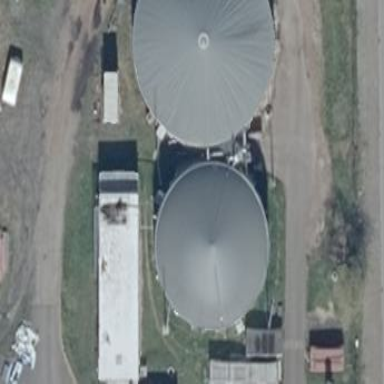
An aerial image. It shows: Building with storage tank.